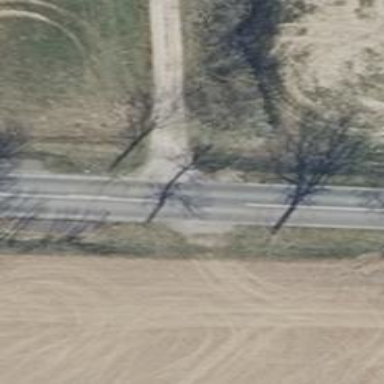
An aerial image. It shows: Residential road with grade2 tracktype.